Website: lowes
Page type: customer-info-address
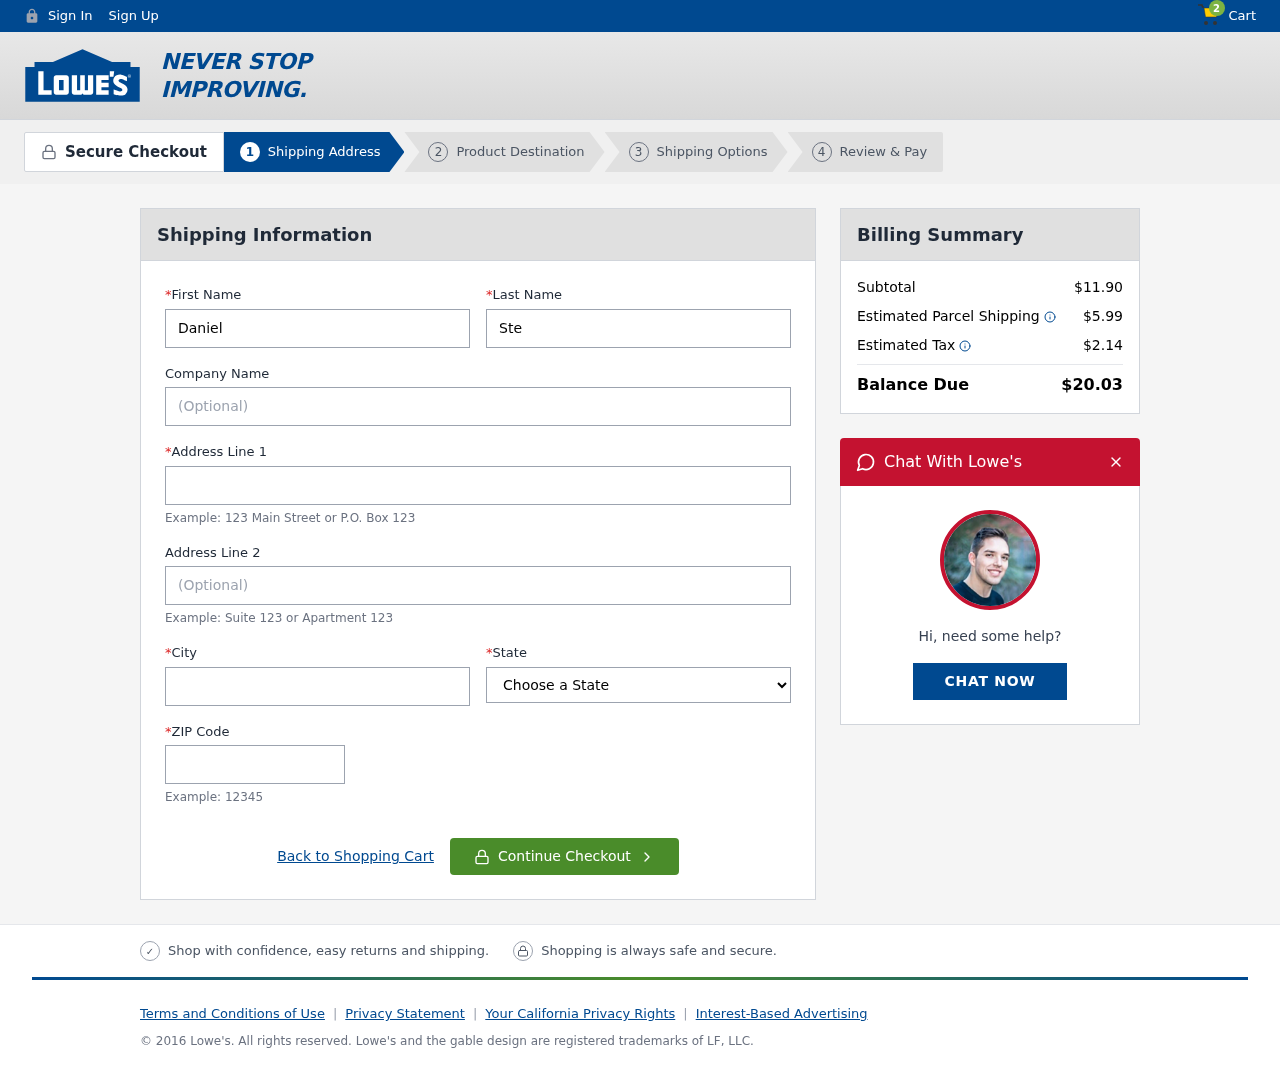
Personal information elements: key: PII_CITY
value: Lake Wendytown
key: PII_FIRSTNAME
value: Daniel
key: PII_LASTNAME
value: Stephens
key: PII_POSTCODE
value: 75602
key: PII_STATE
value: Kentucky
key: PII_STREET
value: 22490 David Village Suite 010
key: PII_STREET2
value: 39827 Amanda Ports Suite 646
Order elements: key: ORDER_NUM_ITEMS
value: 2
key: ORDER_SUBTOTAL
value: $11.90
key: ORDER_SHIPPING_COST
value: $5.99
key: ORDER_TAX
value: $2.14
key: ORDER_TOTAL
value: $20.03